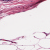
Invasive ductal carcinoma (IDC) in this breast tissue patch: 0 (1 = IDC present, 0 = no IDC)